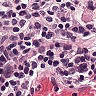
Metastatic tissue present: no